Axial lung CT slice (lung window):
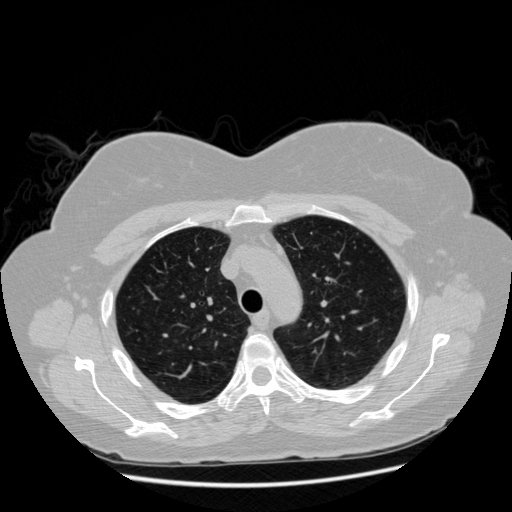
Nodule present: no